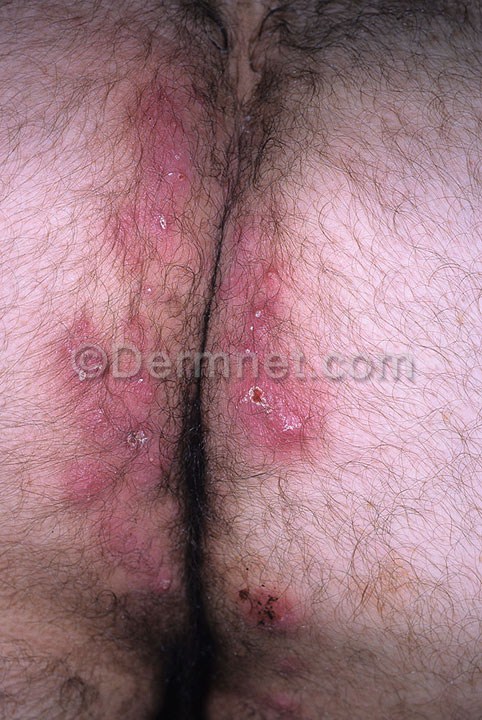
Disease: Acne and Rosacea Photos